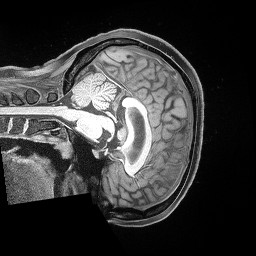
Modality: T1w
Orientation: sagittal
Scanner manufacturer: siemens
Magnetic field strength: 3 T
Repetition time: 2.53 s
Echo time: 0.00169 s